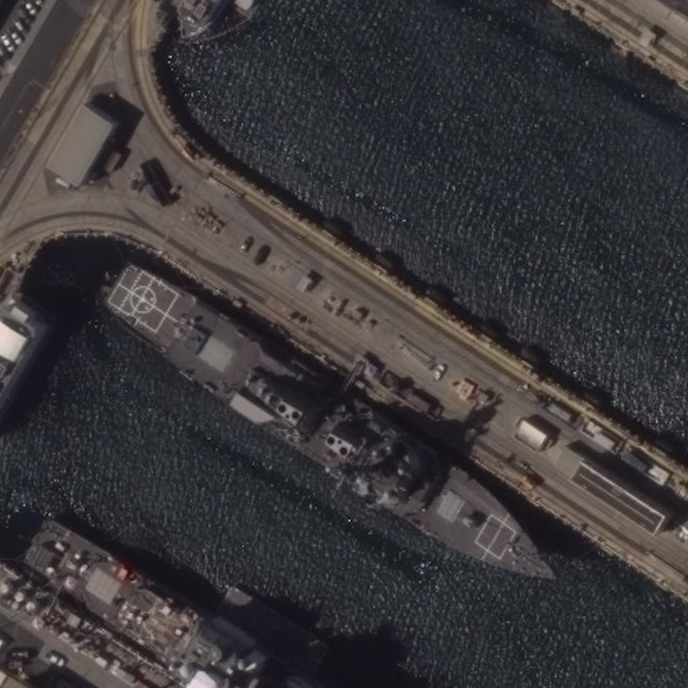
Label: Arleigh_Burke-class_destroyer